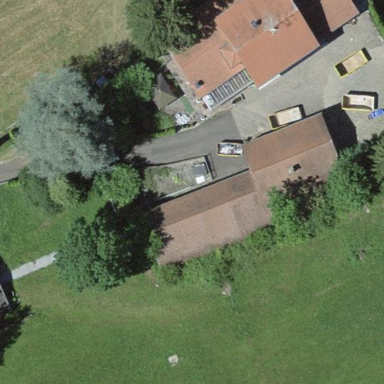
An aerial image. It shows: Farmyard area.